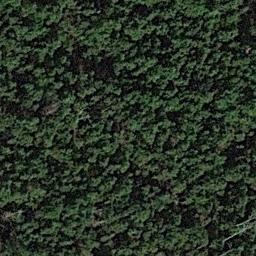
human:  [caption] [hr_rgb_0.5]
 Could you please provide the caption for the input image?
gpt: The forest is full of green trees .

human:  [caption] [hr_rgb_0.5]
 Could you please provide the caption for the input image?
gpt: This is a dense forest .

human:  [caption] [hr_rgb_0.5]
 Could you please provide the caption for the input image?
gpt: The forest has a lot of dense dark green trees .

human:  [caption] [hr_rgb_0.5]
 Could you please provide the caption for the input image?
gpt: Many dense dark green trees are in a forest .

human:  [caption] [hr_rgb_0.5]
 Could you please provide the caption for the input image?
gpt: A dense forest with many green trees .